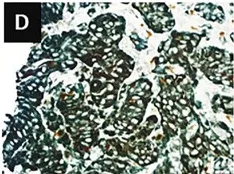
Histological findings. CD4 staining. X100.
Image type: pathology (immunostaining)